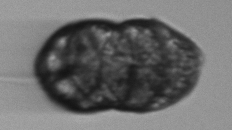
Label: Margalefidinium